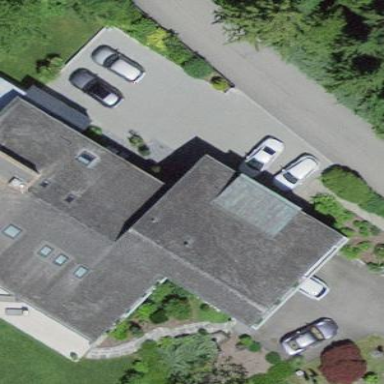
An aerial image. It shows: Residential building.